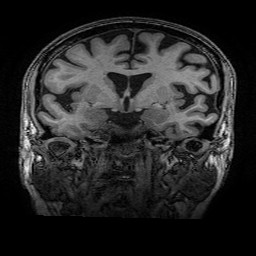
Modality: T1w
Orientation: sagittal
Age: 74
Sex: female
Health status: healthy
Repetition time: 2.53 s
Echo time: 0.0034 s